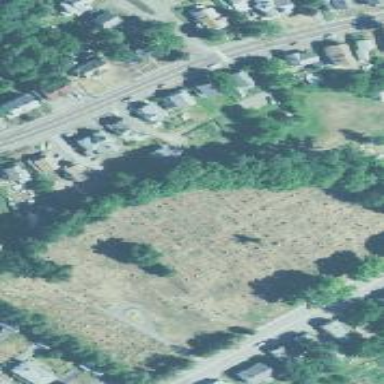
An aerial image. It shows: Cemetery with historical significance.